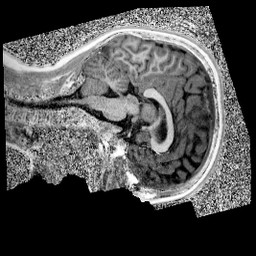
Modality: UNIT1
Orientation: sagittal
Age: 9
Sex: male
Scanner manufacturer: siemens
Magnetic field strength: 3 T
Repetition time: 4 s
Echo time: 0.00299 s